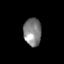
Tissue: skin
Cell type: T cells
Senescence score: 0.258
Nuclear area (px): 487
Mean DAPI intensity: 130.031